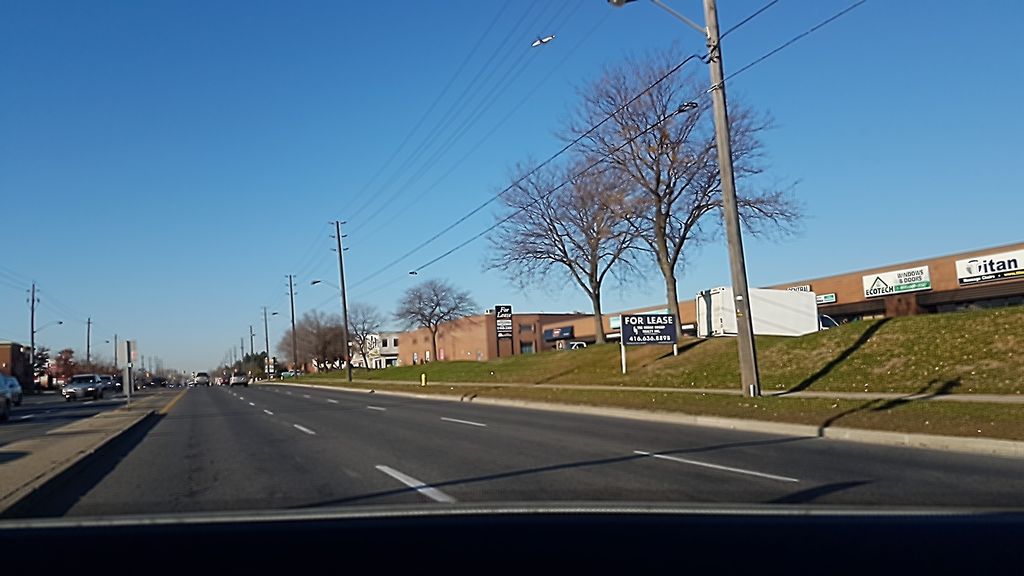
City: toronto